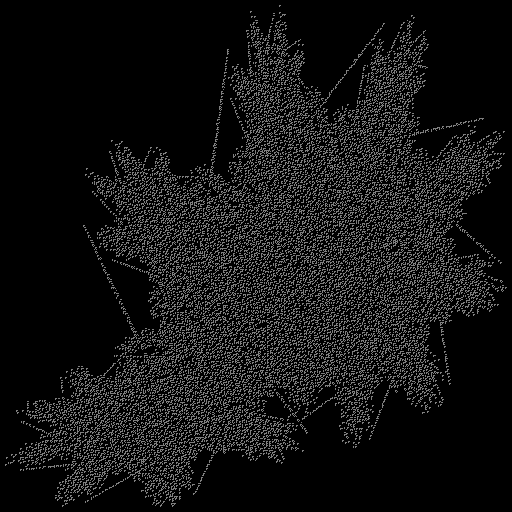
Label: involucre